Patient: sex M, age 60
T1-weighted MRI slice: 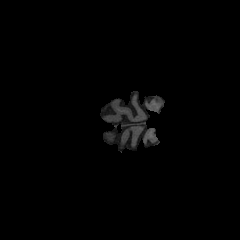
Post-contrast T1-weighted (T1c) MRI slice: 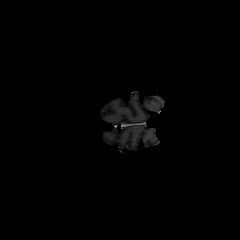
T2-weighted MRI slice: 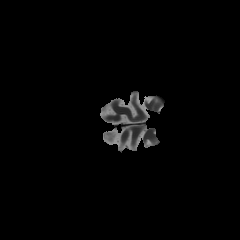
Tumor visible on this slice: no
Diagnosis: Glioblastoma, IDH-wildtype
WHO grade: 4